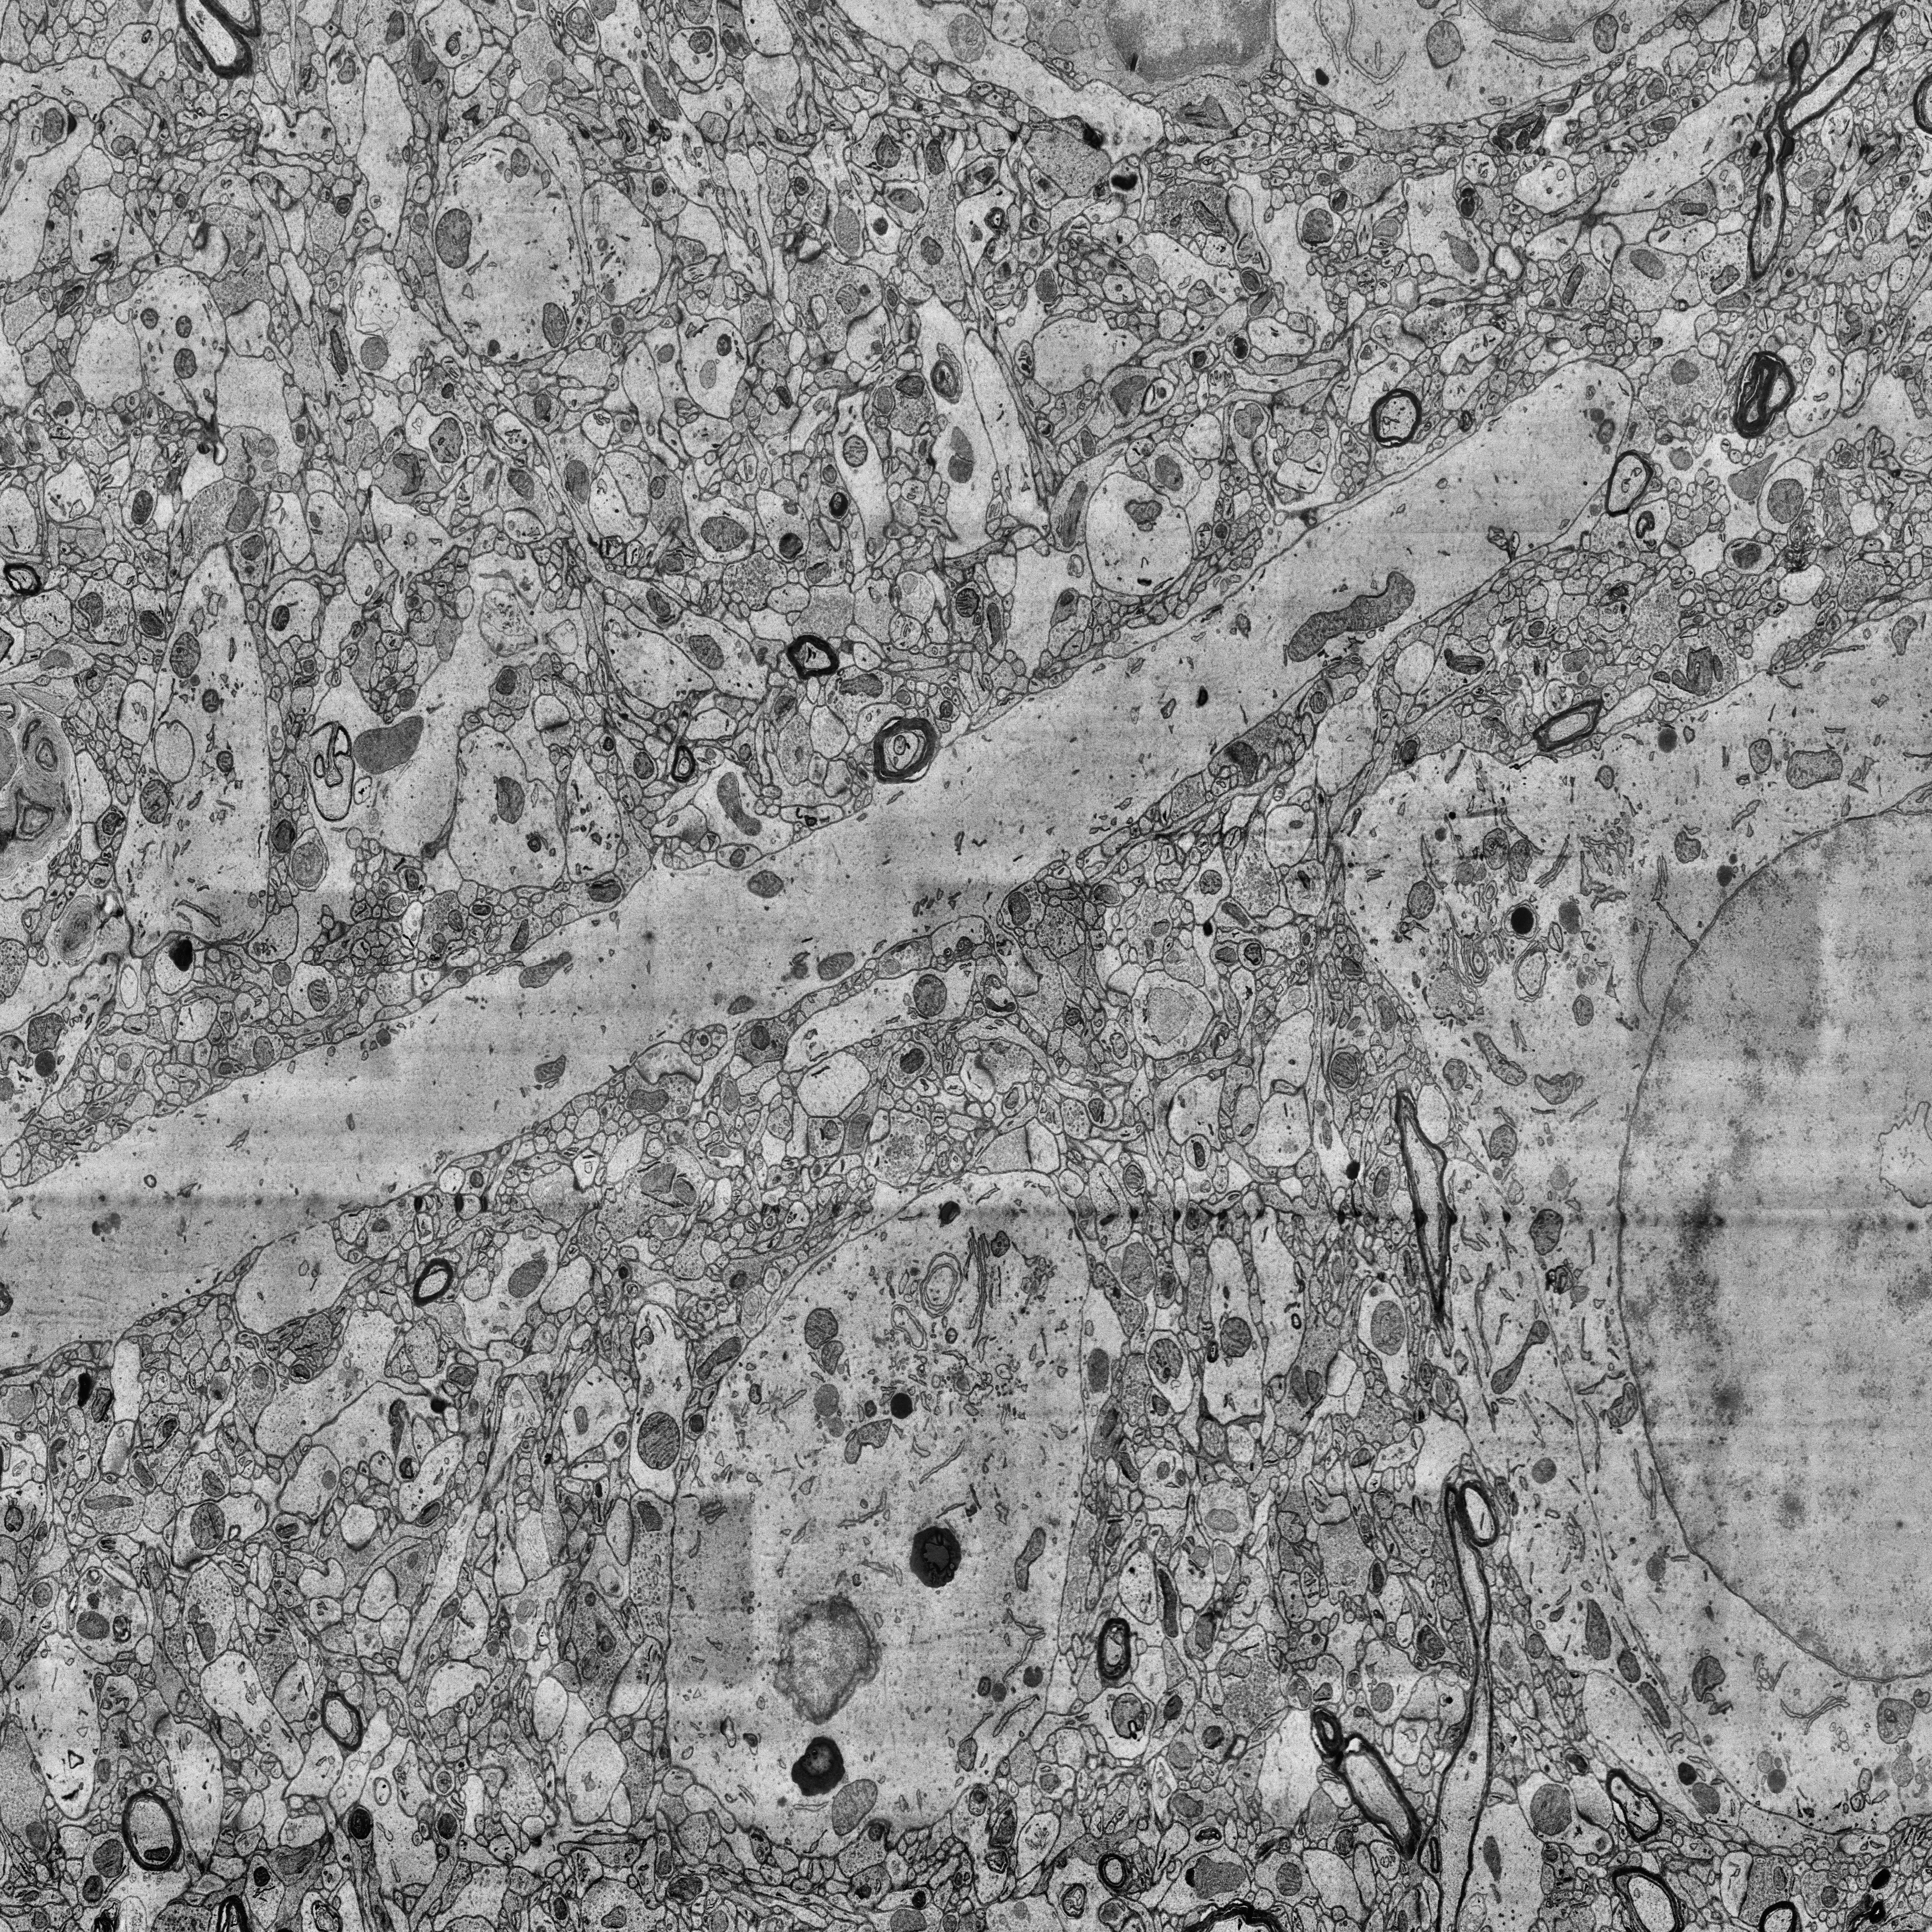
Electron microscopy slice of human cortex tissue
Slice depth (z): 324
Mitochondria instances in slice: 439